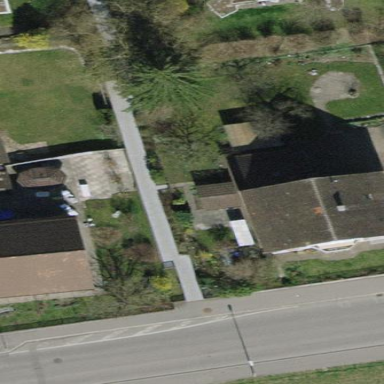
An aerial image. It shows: Building with tiled roof.